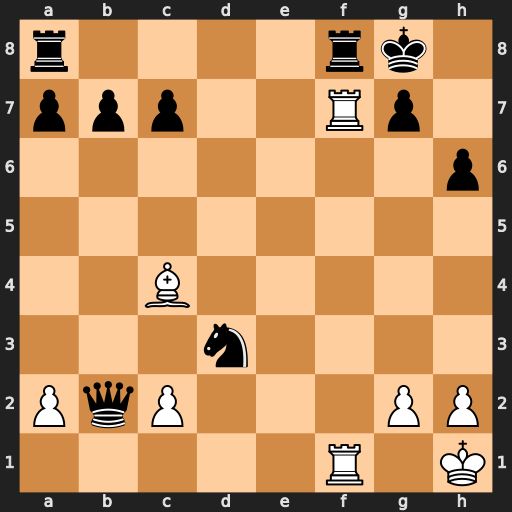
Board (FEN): r4rk1/ppp2Rp1/7p/8/2B5/3n4/PqP3PP/5R1K
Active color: w
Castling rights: -
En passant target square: -
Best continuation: Rxf8+ Kh7 Bxd3+